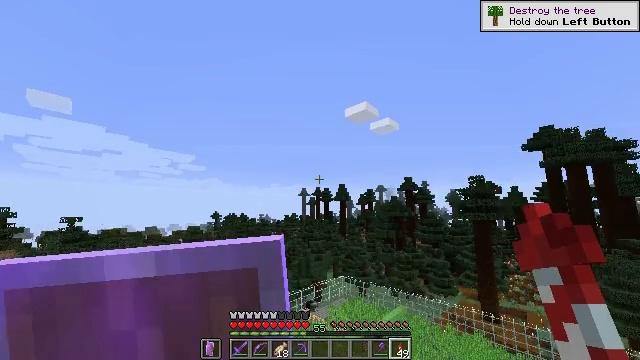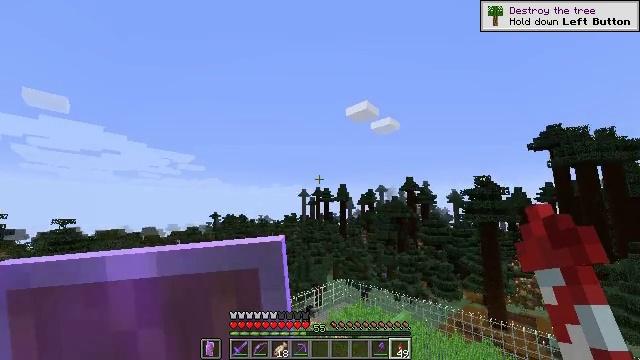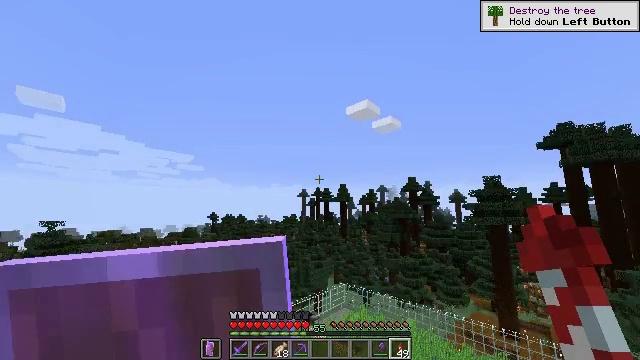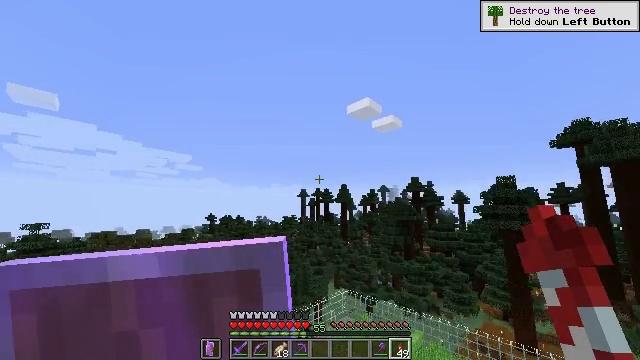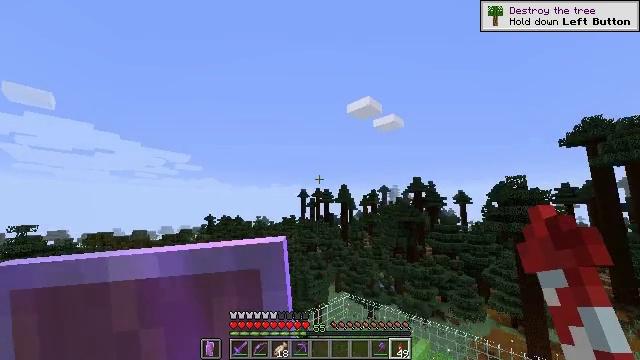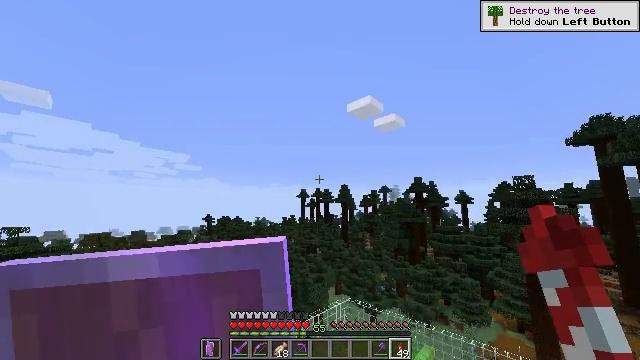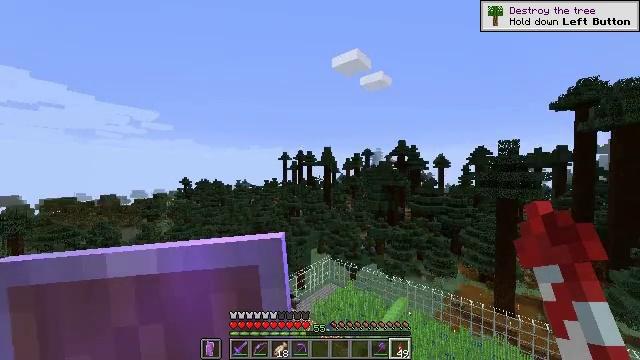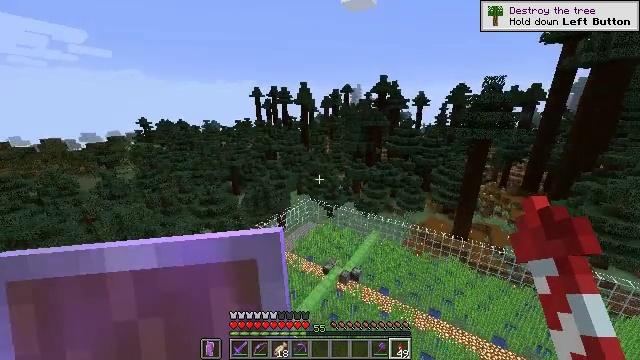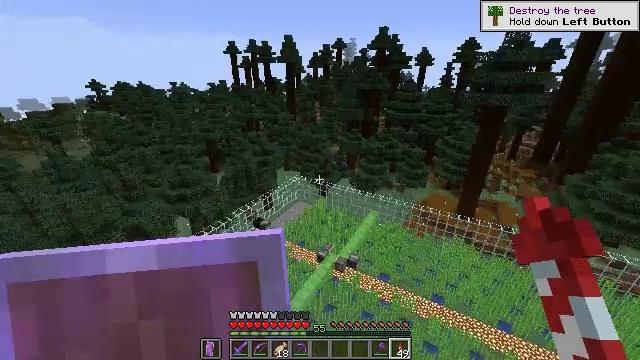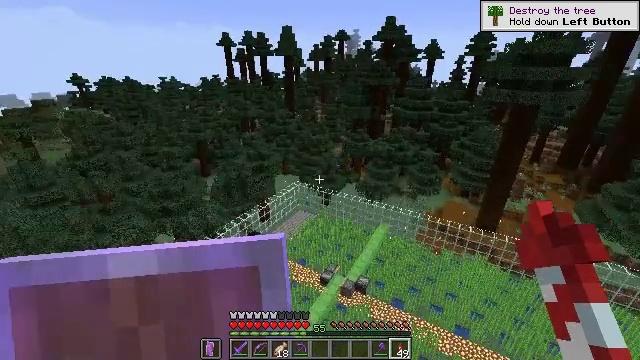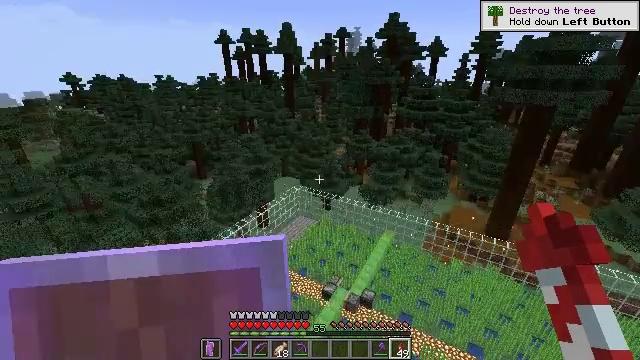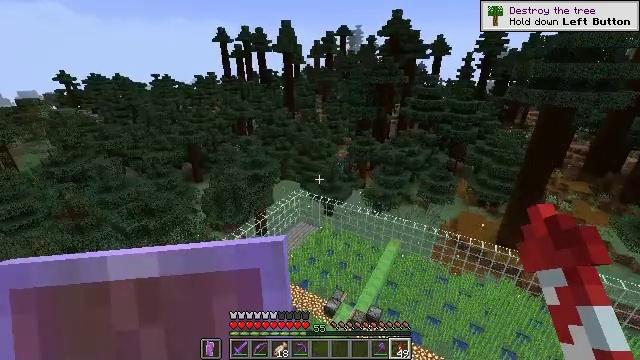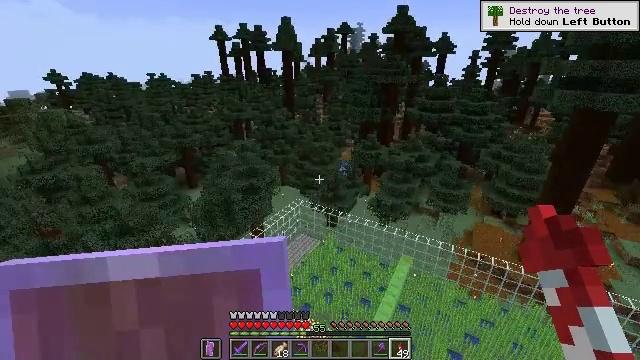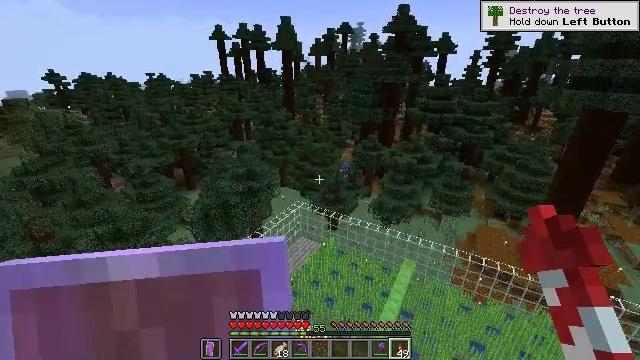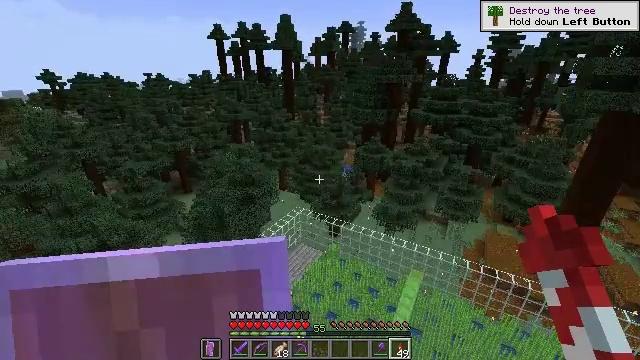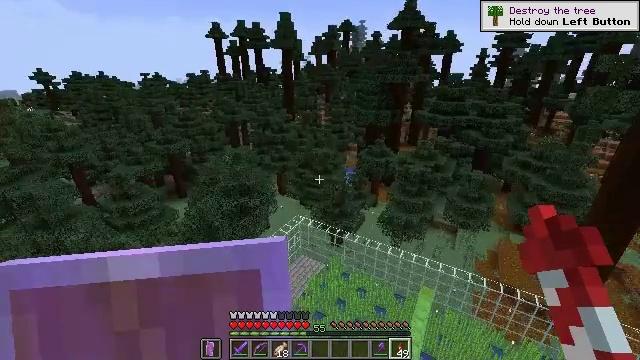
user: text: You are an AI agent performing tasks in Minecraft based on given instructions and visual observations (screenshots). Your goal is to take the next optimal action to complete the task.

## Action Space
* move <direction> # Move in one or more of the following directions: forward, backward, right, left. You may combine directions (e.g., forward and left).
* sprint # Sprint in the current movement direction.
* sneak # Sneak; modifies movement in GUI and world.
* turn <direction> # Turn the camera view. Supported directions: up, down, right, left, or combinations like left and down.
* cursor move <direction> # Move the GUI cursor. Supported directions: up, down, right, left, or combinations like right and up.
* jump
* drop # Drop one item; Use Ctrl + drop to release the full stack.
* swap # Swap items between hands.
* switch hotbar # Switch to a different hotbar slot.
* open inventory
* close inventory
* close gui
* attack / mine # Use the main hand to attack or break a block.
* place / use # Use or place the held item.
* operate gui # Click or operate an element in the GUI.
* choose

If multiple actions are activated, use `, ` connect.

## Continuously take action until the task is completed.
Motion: motion action
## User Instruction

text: Dismantle the sticky piston for reuse.
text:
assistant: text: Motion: move forward, sprint
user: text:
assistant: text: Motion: move forward, sprint
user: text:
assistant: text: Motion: move forward, sprint
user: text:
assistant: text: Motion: move forward, sprint
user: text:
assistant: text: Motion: move forward, sprint
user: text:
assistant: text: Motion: turn right and down
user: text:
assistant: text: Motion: turn right and down
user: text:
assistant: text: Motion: turn right and down
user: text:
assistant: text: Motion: no_op
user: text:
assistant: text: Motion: no_op
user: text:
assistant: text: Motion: no_op
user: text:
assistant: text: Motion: no_op
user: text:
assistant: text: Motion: no_op
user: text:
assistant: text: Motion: no_op
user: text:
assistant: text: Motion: no_op
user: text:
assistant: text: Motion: no_op
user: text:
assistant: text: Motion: turn left
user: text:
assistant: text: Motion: turn left and down
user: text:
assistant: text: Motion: turn left and up
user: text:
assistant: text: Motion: turn left
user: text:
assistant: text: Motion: turn left and down
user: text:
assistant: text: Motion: turn left and down
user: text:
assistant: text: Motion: turn left
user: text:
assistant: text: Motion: turn left and down
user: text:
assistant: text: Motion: turn left and down
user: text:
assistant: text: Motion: no_op
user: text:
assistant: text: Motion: no_op
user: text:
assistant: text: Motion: no_op
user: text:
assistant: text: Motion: no_op
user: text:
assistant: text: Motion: no_op